Field crop: maize
Growth stage: 2
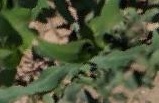
Species: maize